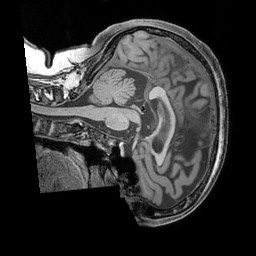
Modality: T1w
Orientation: sagittal
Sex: female
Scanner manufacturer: siemens
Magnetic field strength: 3 T
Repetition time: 2.3 s
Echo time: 0.00226 s